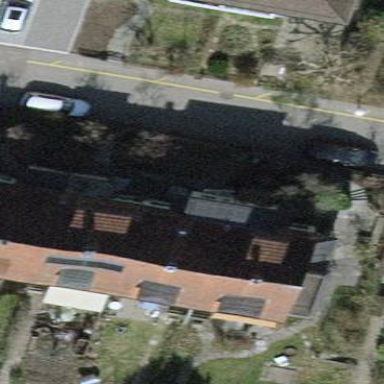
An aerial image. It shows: Building with tiled roof.